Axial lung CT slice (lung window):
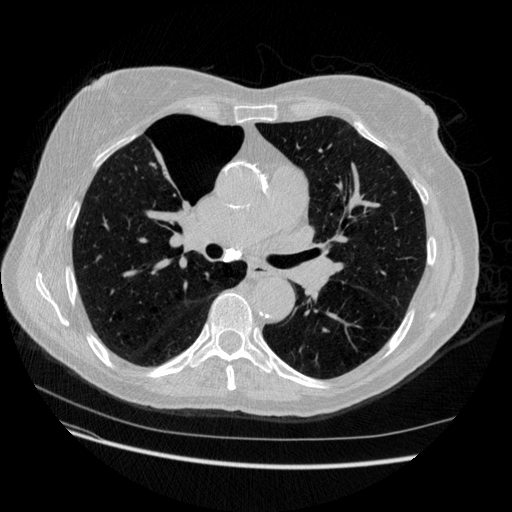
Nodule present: no